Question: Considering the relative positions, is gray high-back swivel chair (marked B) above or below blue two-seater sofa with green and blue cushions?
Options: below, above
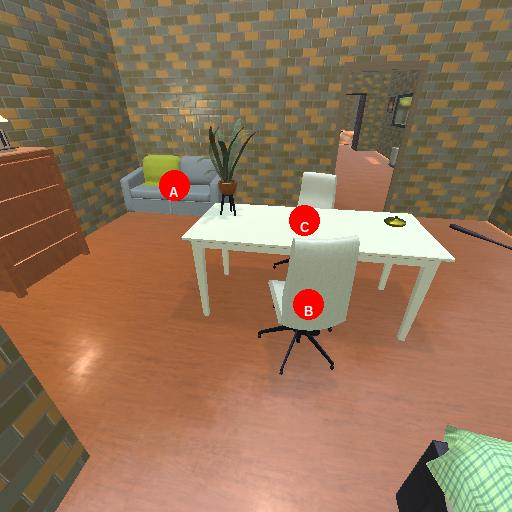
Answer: below